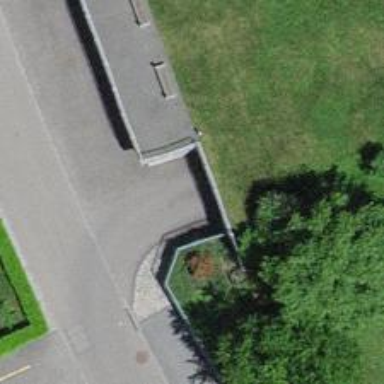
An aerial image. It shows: Parking entrance.